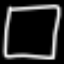
Label: square